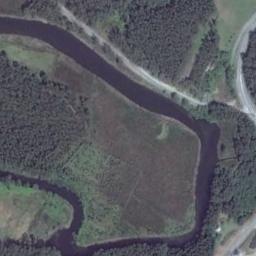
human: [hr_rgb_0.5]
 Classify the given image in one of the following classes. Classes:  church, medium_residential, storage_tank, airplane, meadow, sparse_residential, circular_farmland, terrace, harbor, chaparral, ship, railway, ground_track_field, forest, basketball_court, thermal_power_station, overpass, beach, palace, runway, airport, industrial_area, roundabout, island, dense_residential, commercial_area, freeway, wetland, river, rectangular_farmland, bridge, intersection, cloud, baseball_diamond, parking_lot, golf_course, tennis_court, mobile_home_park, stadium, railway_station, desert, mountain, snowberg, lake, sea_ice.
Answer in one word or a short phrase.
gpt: river